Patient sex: M
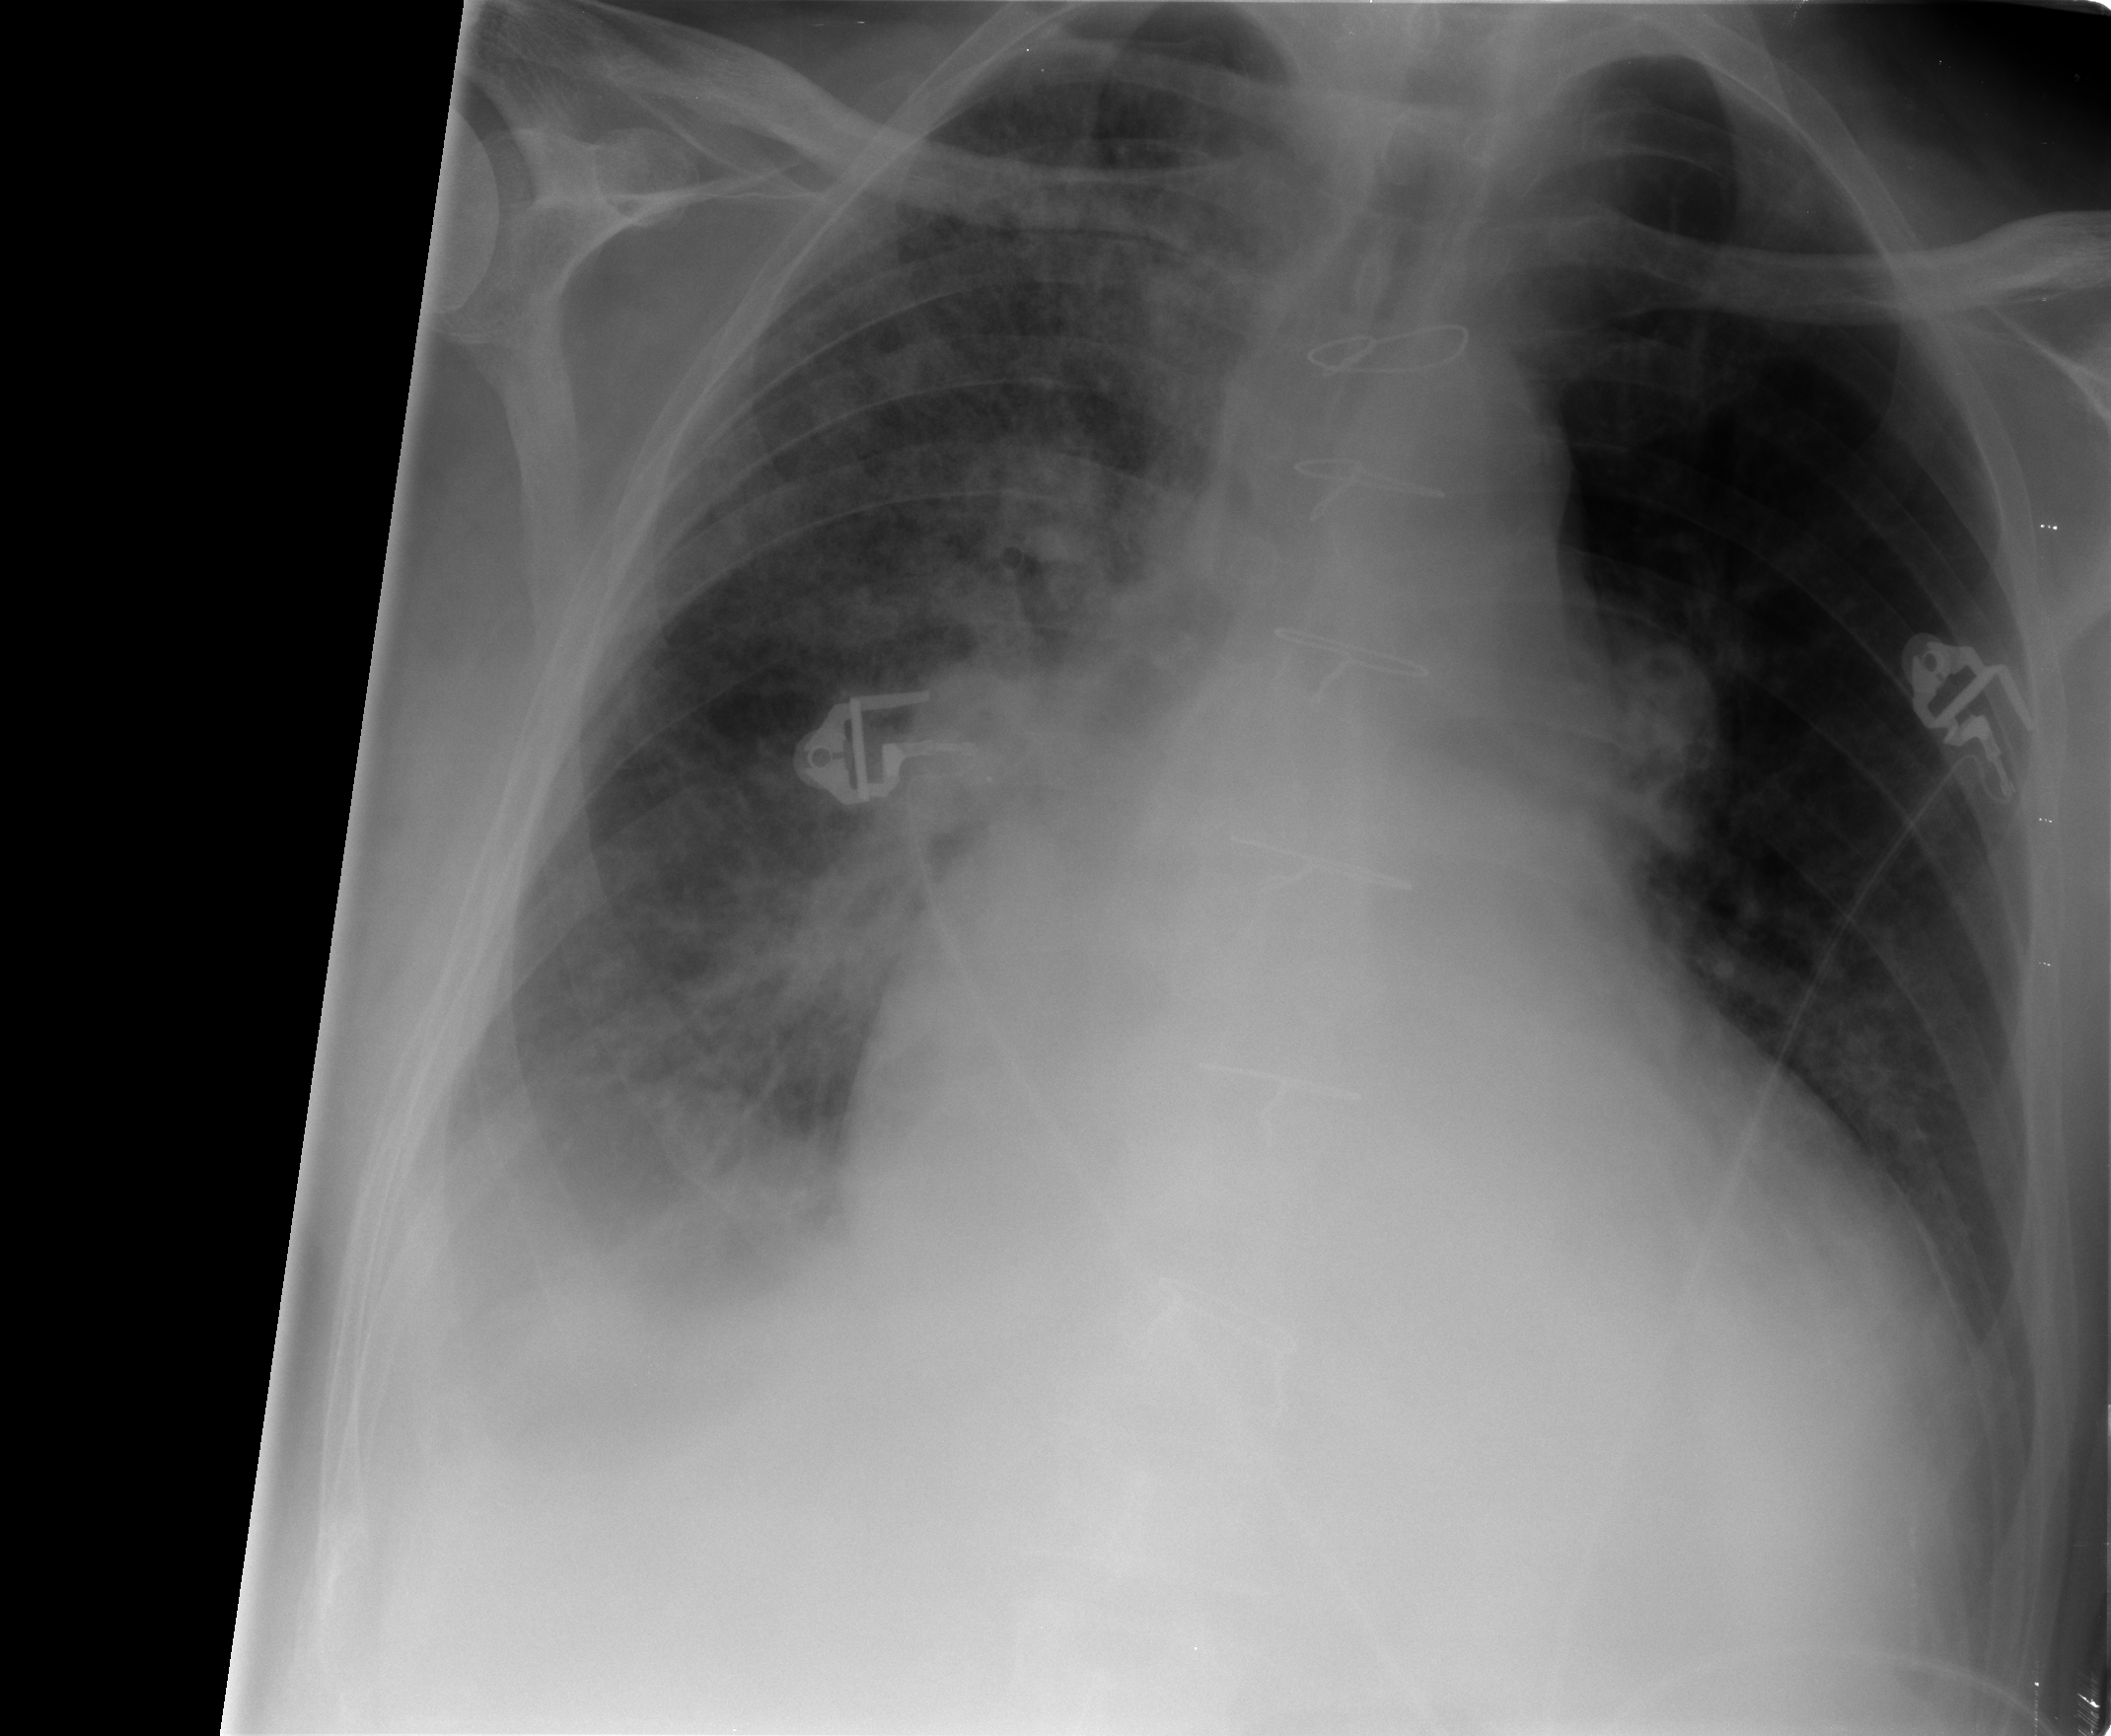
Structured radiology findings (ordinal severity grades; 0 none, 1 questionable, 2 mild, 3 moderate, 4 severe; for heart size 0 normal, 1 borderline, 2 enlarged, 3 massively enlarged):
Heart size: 3
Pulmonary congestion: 2
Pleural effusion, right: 2
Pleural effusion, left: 1
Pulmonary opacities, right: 3
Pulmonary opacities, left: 1
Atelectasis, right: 3
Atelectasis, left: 1